Question: I have this attached tabPanel , I want to remove this gray area, or make it white ..
Any idea how can i achieve this .
thanks

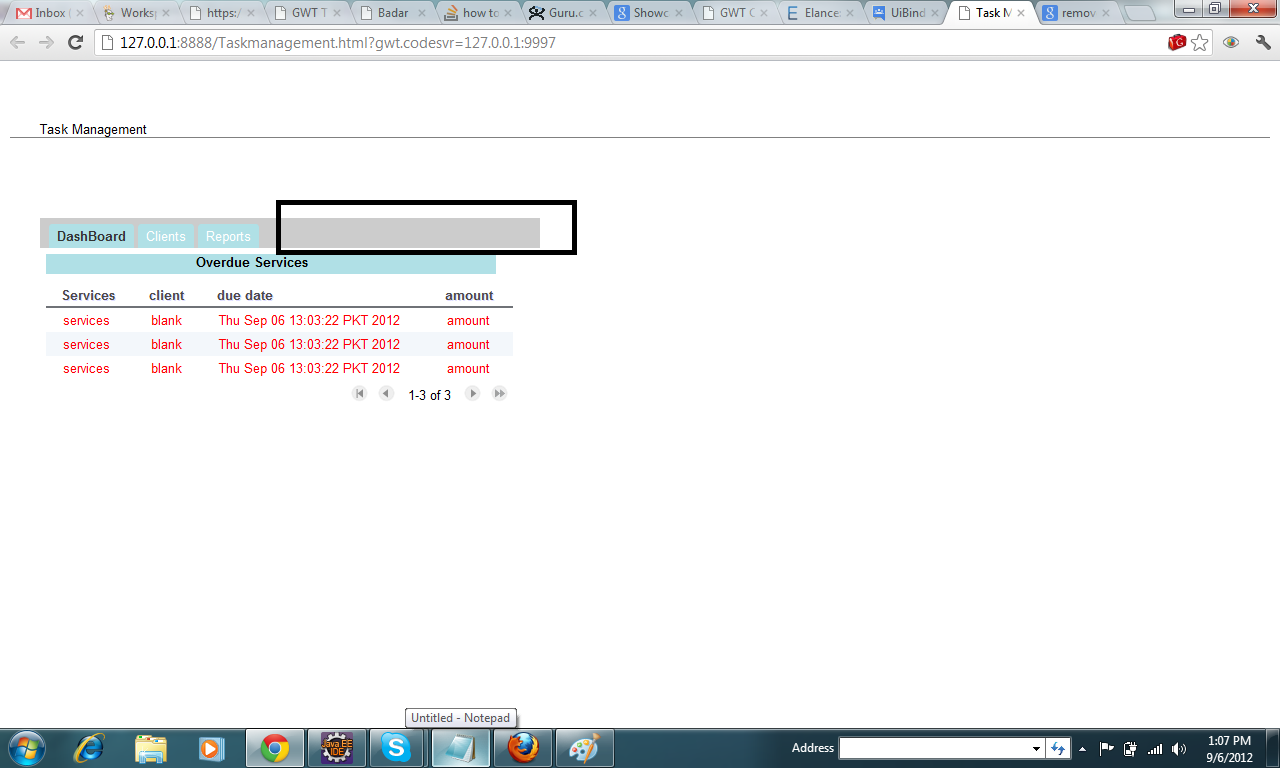
Answer: You can easily change it from CSS add these lines with desired color:
'''
.gwt-TabBar .gwt-TabBarRest{
}
'''
Check <URL>'s CSS Style Rules for more information.
PS: If you use <URL>, you can find such stuffs without asking from someone else.